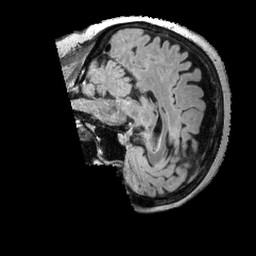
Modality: FLAIR
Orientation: sagittal
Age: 71
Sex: female
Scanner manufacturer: siemens
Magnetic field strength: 3 T
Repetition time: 5 s
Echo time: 0.387 s